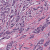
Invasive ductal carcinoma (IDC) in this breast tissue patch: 1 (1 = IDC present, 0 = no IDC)